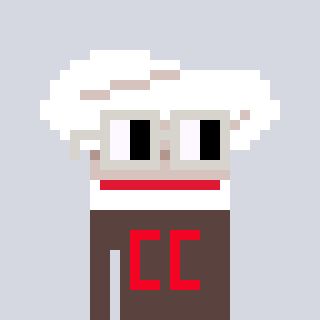
a pixel art character with square light gray glasses, a chef hat-shaped head and a darkbrown-colored body on a cool background